Interaction volume radius: 10 \u00c5
Interaction volume height: 50 \u00c5
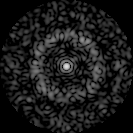
Disorder parameter: 0.811